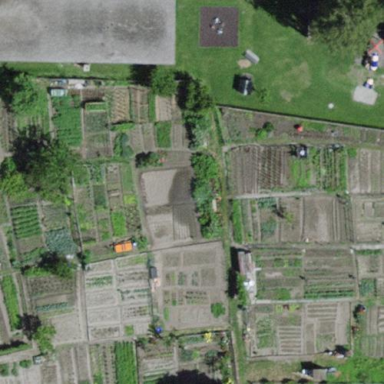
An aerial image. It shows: Allotments area.